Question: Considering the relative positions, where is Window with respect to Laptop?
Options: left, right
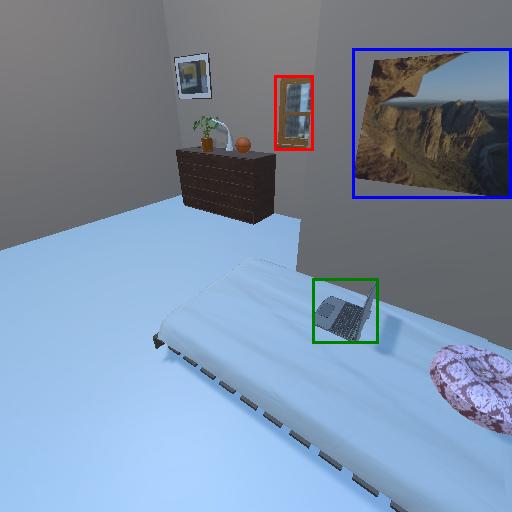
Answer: left